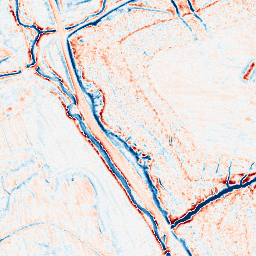
Category: edge_preserving
Decomposition family: anisotropic_diffusion
Decomposition parameters: iterations: 50
kappa: 30
gamma: 0.05
Upsampling method: quartic
Upsampling parameters: scale: 8
Upsampling scale: 8